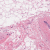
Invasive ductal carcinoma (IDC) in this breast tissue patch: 0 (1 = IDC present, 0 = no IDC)